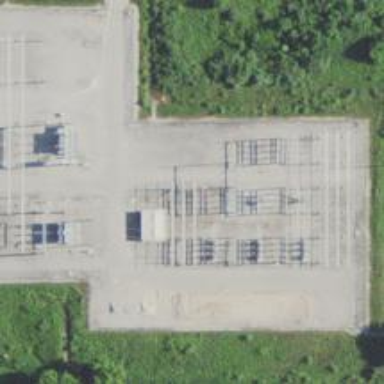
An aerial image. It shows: Switch used for power control.